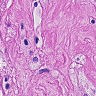
Metastatic tissue present: yes